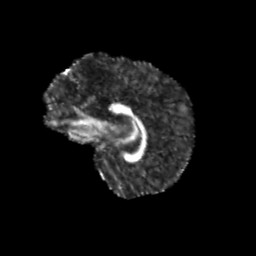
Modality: FA
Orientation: sagittal
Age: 11
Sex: female
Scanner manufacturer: siemens
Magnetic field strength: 3 T
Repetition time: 3.8 s
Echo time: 0.07 s